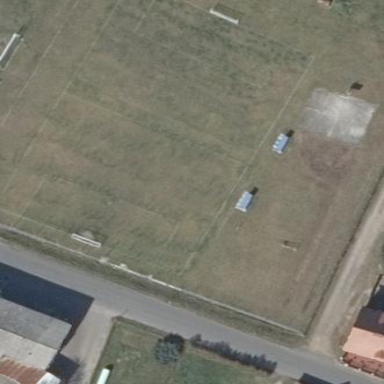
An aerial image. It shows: Soccer pitch for outdoor sports and leisure activities.